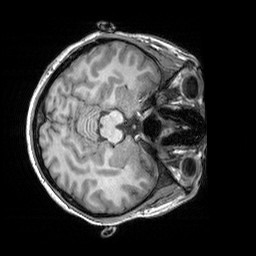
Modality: T1w
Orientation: axial
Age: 23
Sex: female
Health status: healthy
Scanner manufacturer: siemens
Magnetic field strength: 3 T
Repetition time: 2.3 s
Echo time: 0.00303 s